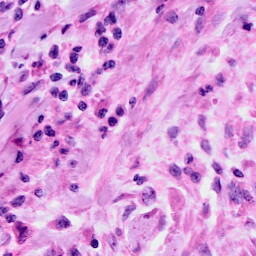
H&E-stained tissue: Cervix